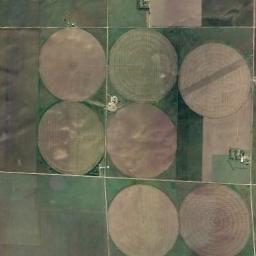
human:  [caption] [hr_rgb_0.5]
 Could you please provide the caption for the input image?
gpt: Some bare circle farmland are in the light green land .

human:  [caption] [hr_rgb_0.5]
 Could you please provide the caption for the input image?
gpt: Several khaki circular farmlands are neatly arranged on the ground and some roads go through these farmlands .

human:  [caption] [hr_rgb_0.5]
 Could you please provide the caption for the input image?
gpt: Round fields are green .

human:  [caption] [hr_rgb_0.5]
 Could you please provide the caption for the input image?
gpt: Seven tan neatly arranged circular farmland .

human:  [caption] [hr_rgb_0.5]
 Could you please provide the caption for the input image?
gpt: There are seven circular farmlands of the same size arranged neatly .